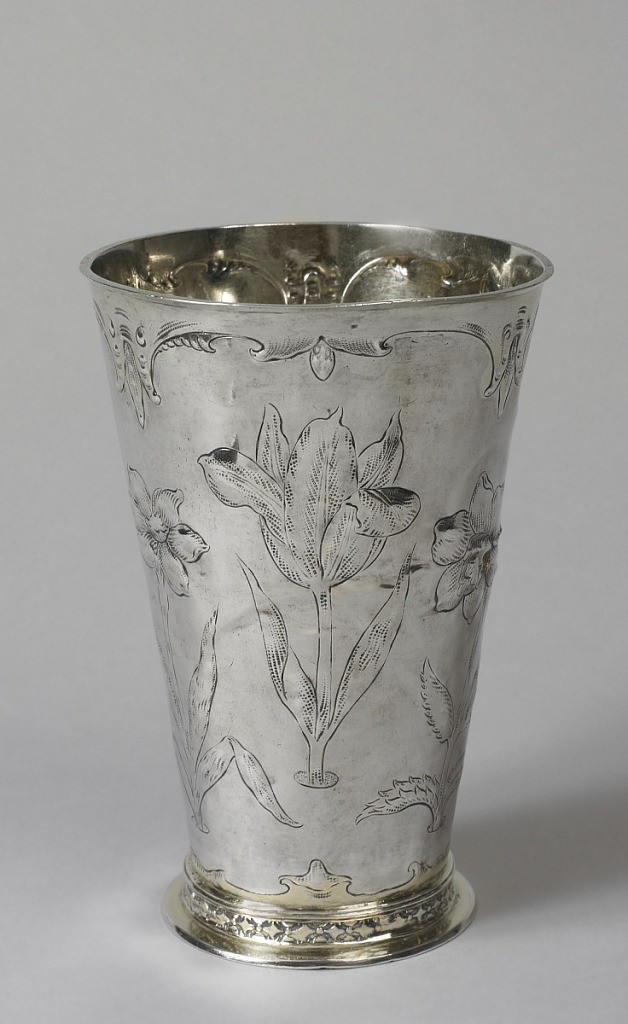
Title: Beaker
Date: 1650–75
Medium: silver, gold
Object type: beaker
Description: Flaring body with large vertically arranged stemmed flowers, repoussé and stippled. Scrolled band in "Ohrmschel" style at top and bottom. Foot ring in lozenge pattern above flat foot, gilt as is the inside.